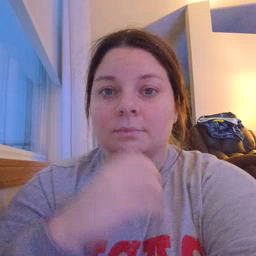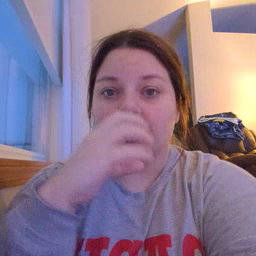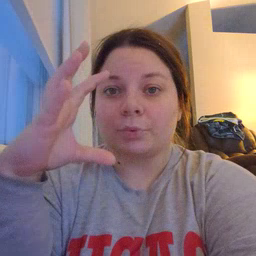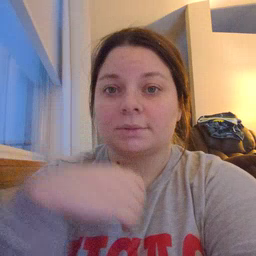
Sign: balloon